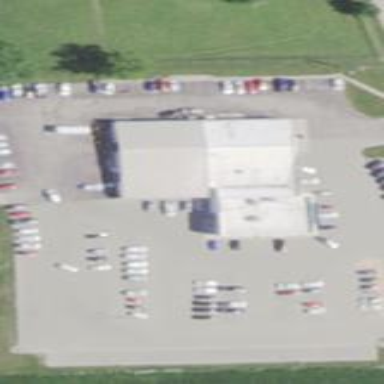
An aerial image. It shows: Building housing car shop.